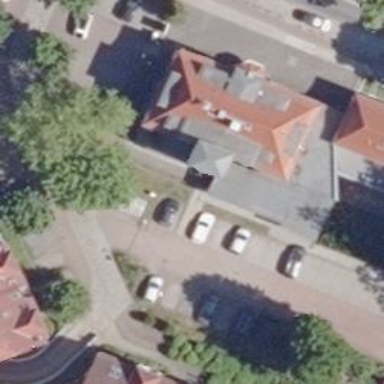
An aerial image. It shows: Parking space is available.